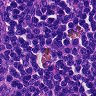
Metastatic tissue present: no